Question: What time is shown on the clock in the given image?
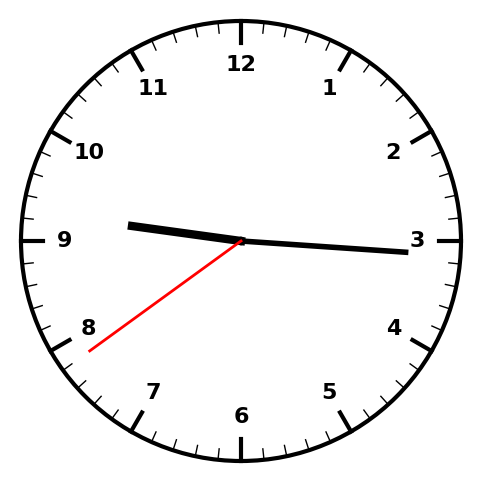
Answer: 09:15:39